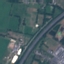
Land use / land cover class: Highway